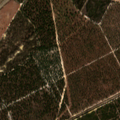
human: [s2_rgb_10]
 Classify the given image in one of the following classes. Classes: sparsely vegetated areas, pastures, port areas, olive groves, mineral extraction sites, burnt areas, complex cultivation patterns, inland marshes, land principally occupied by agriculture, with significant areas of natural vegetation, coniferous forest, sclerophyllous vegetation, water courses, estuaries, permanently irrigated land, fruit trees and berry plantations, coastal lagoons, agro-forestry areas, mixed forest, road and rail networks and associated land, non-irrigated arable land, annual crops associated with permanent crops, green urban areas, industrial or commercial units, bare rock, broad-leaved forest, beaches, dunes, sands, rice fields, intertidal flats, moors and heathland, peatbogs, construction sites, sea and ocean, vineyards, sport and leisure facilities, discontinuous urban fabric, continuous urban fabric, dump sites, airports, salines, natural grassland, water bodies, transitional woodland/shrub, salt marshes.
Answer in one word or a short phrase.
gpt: non-irrigated arable land, complex cultivation patterns, broad-leaved forest, coniferous forest